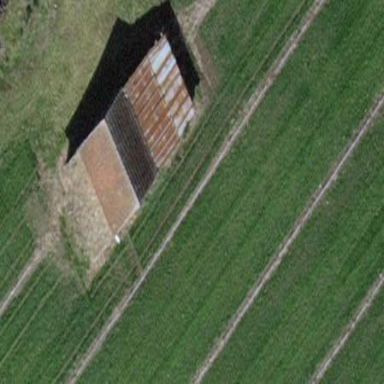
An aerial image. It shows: Shed.